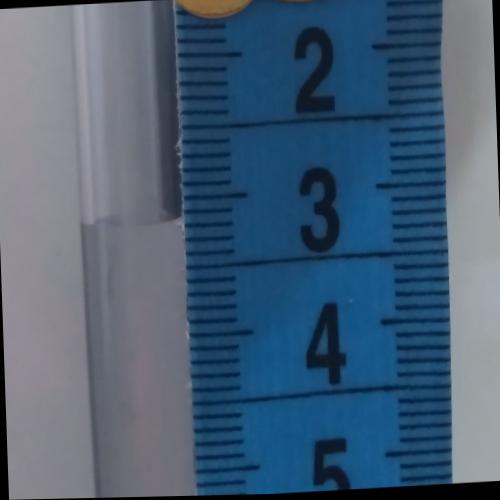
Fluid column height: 3.1 cm